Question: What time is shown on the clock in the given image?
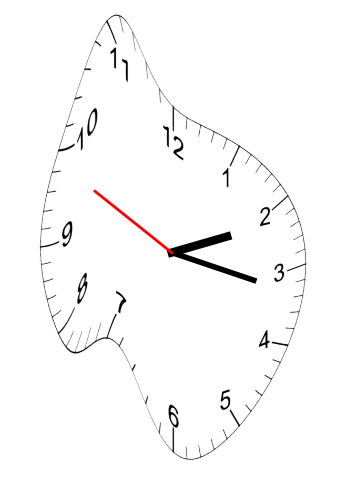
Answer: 02:16:49